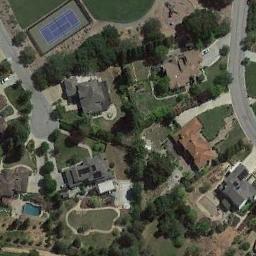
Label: tennis_court